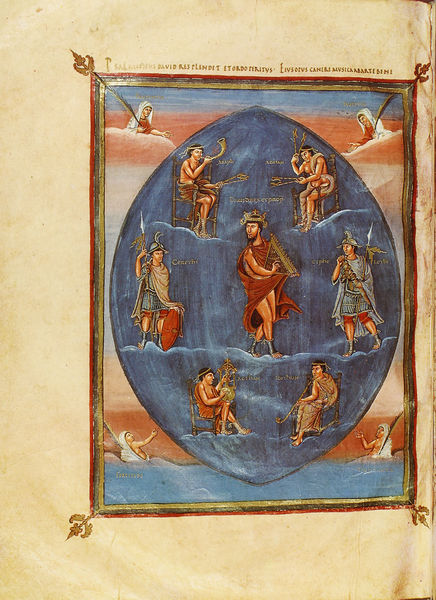
Titel: Vivian Bibel, Die erste Bibel des Karls des Kahlen
Standort: Herkunftsort: Tours, Kloster von Saint-Martin (EU - F)
Institution: Paris, Bibliothèque Nationale
Schlagwörter: blau, himmel, meer, wasser, wolken, grün, menschen, stuhl, stühle, zeichnung, rot, rahmen, horn, gewand, gold, musik, musiker, oval, engel, papier, lanze, soldaten, pfeife, schild, antike, buch, rechteck, gefahr, illustration, schwert, soldat, rom, buchseite, sandale, toga, sage, mittelalter, krieger, speer, harfe, sirene, leier, miniatur, legende, mandorla, buchmalerei, winkelmesser, e